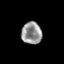
Tissue: skin
Cell type: Epithelial cells
Senescence score: 0.2877
Nuclear area (px): 444
Mean DAPI intensity: 147.354